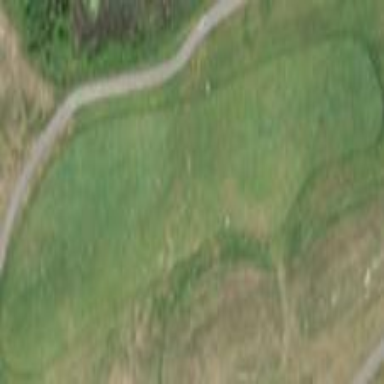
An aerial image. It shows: Golf fairway surrounded by grass.